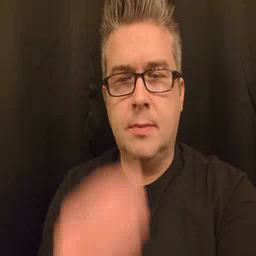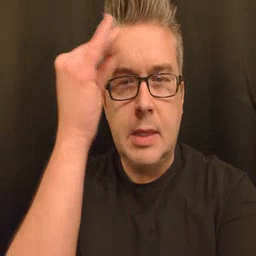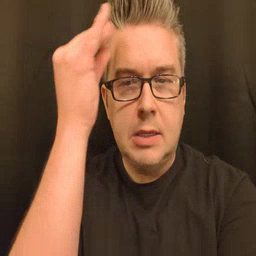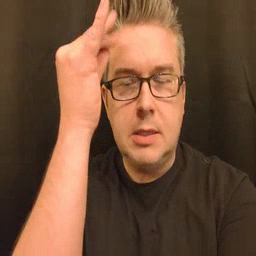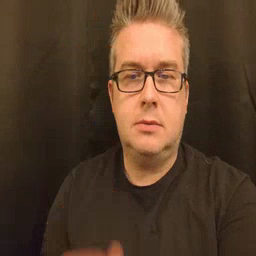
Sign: think